Question: I am using 'Ext.util.StoreHolder' mixin in my 'extjs 5.1' view.I found problem with 'Ext.destroy()' method which throws error while destroying view having bindable mixin . I can not destroy that view, it giving me error
> Uncaught TypeError: binding.destroy is not a functionat Ext.define.privates.removeBindings
My view is using mixin:
'''
mixins: {
bindable: 'Ext.util.StoreHolder'
},
'''
Is there any problem with Ext.util.StoreHolder mixin? Why can't I destroy that view?
Edit -> , please find my code
'''
Ext.define('MyApp.view.ux.CustomPagingBar', {
extend: 'Ext.toolbar.Toolbar',
alias : 'widget.custompagingbar',
mixins: {
bindable: 'Ext.util.StoreHolder'
}
});
'''

Find Fiddle here <URL>
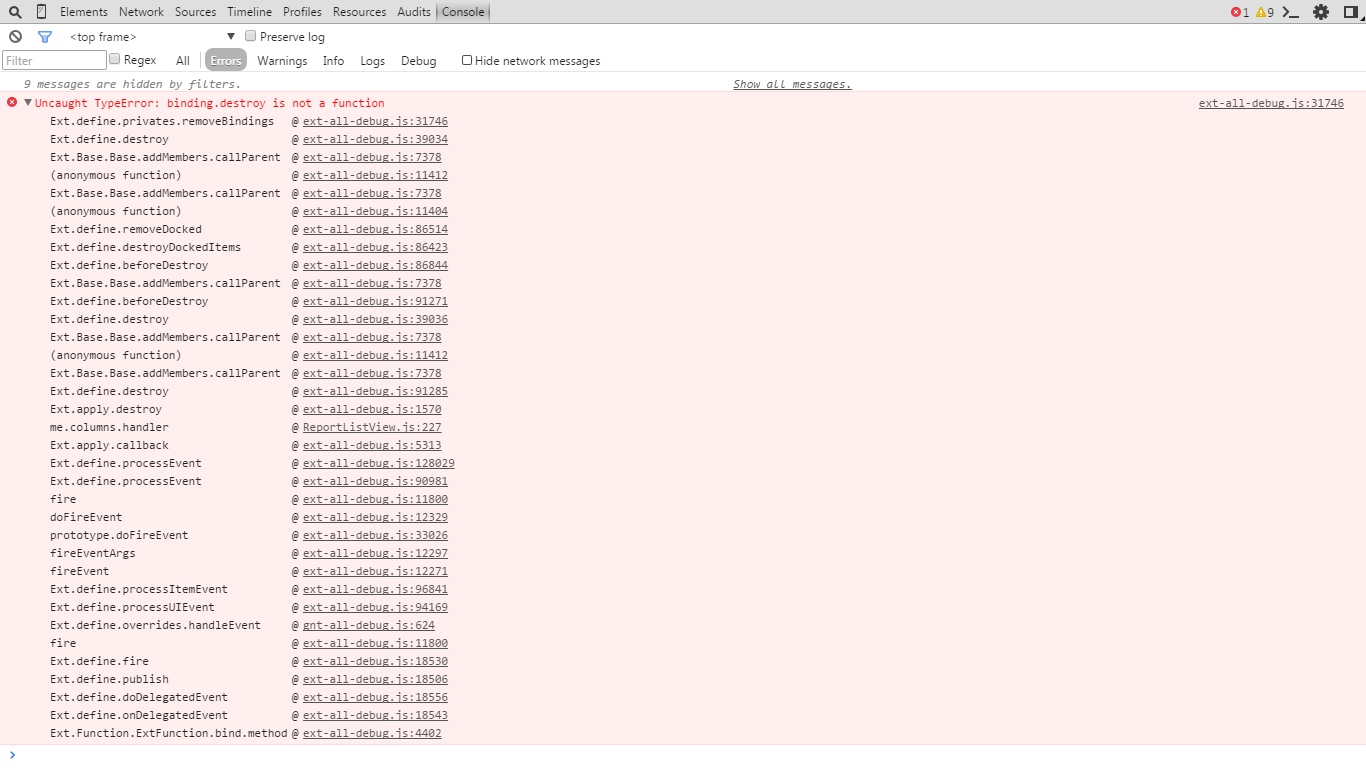
Answer: In Ext JS 5, 'Ext.mixin.Bindable has a new config--"bind"--' which allows bind descriptors to be defined on components.
In my component's "bind" method is overwriting this, and so the binding cleanup process is trying to destroy a binding, but doesn't have the proper configuration for it.
Commenting "bind" method prevent the destroy issue.